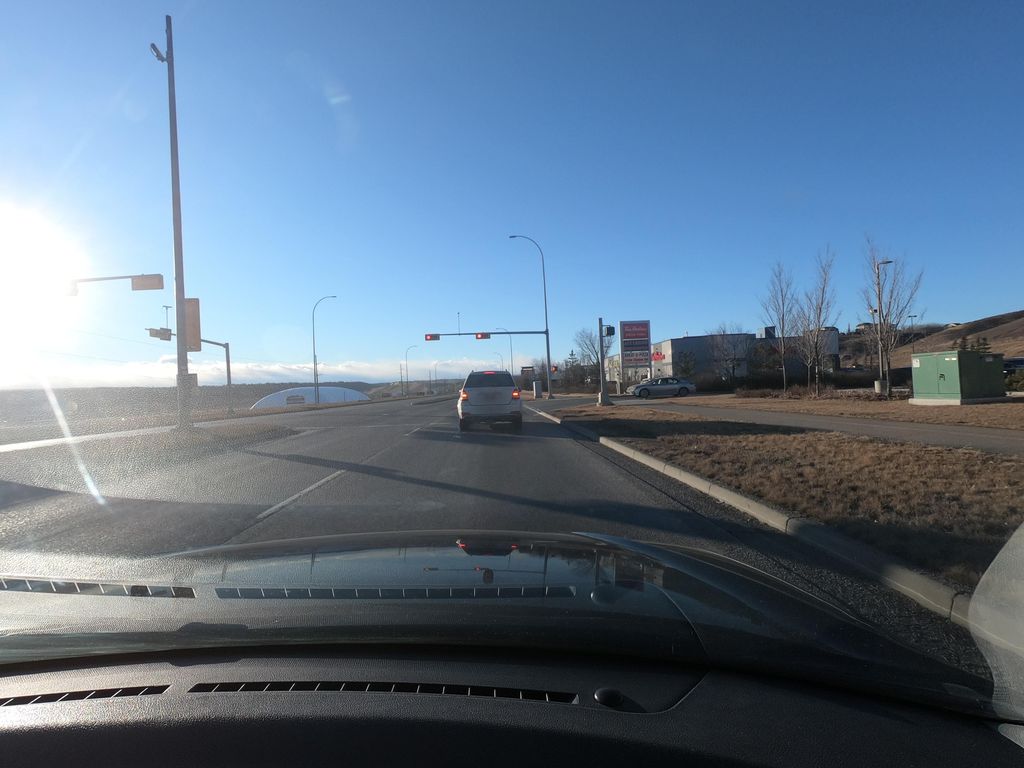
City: calgary